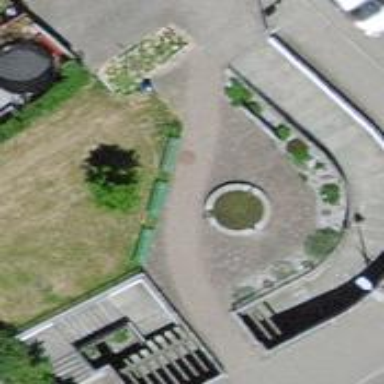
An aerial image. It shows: Bench for seating.